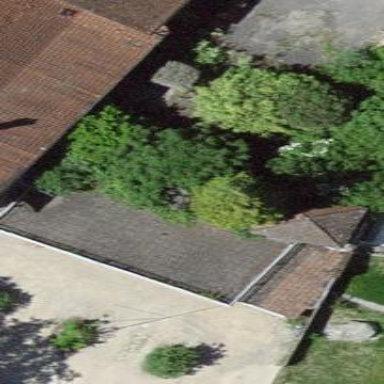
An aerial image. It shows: Garage.